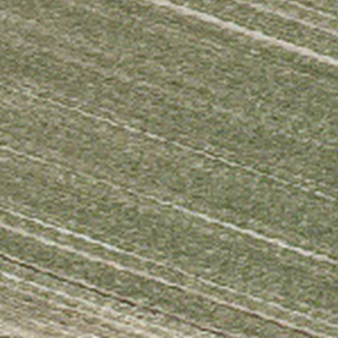
Label: other